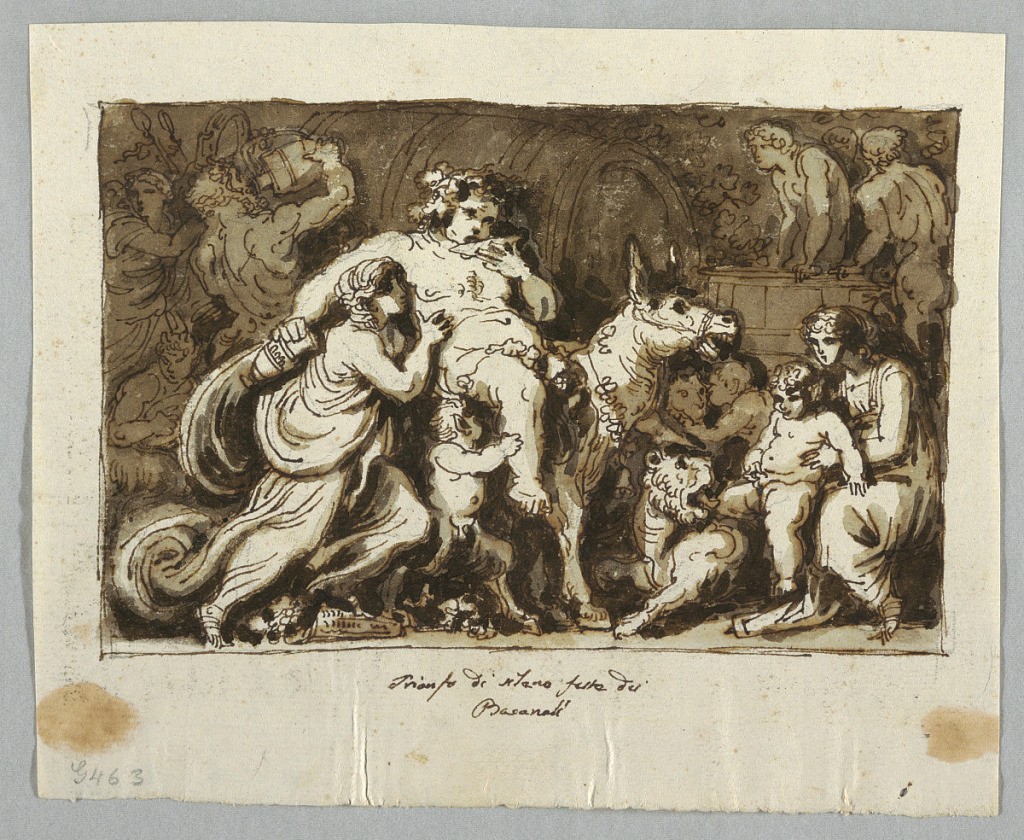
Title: Drawing
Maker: Felice Giani, Italian, 1758–1823
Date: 1790-1800
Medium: Black crayon. Pen, ink. Bistre, grey, black wash. Paper
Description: Silenus is supported by a Maenad and by a Satyr boy upon his donkey. He holds a bowl to his mouth. A woman supports a boy who is afraid of the crouching panther he sits upon. A child kisses a lion in the central middle plane. Maenads and Satyrs are in the left rear, Youths treading grapes in a barrel in the right rear, an enormous barrel in the central rear.